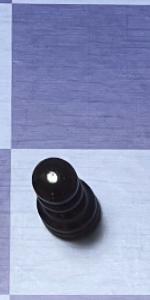
Label: Pawn_Black